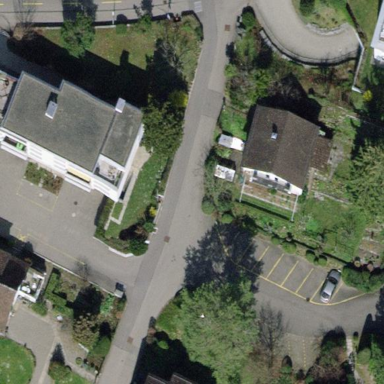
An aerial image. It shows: Apartment building with flat roof. The roof color is light grey.